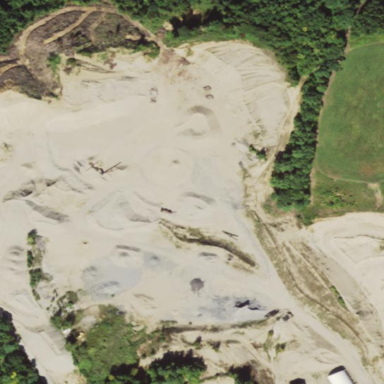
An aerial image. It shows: Quarry area.